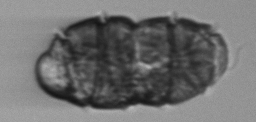
Label: Margalefidinium